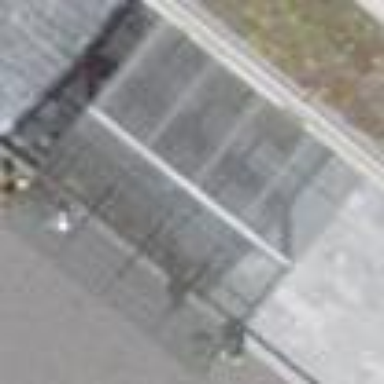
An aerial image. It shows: View of roof of building.